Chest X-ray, PA view. Patient: 46 years old, sex M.
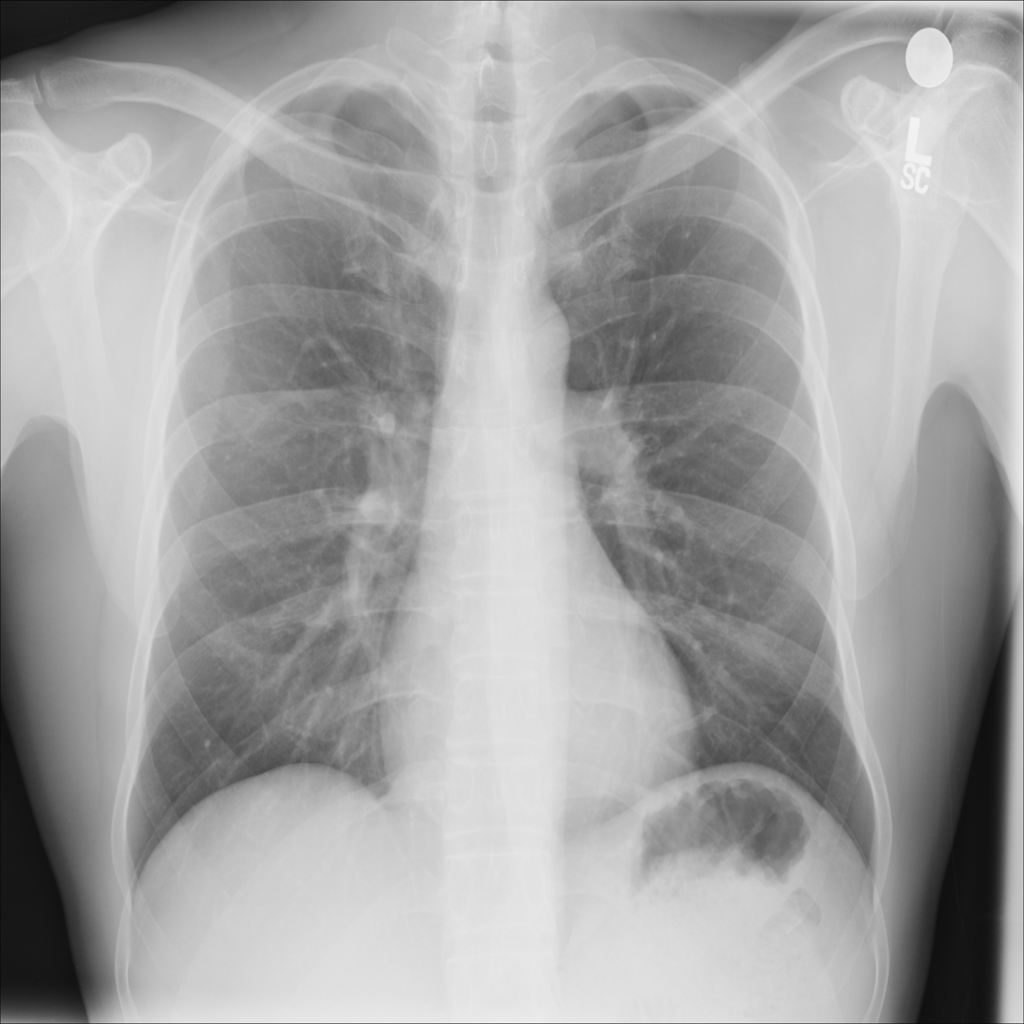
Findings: No Finding